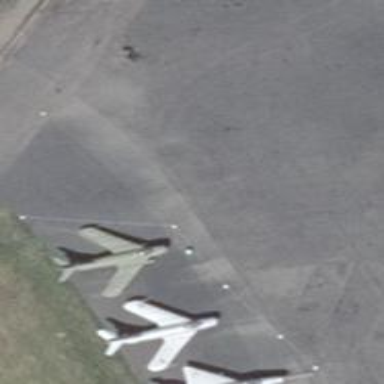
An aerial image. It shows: Historic aircraft.